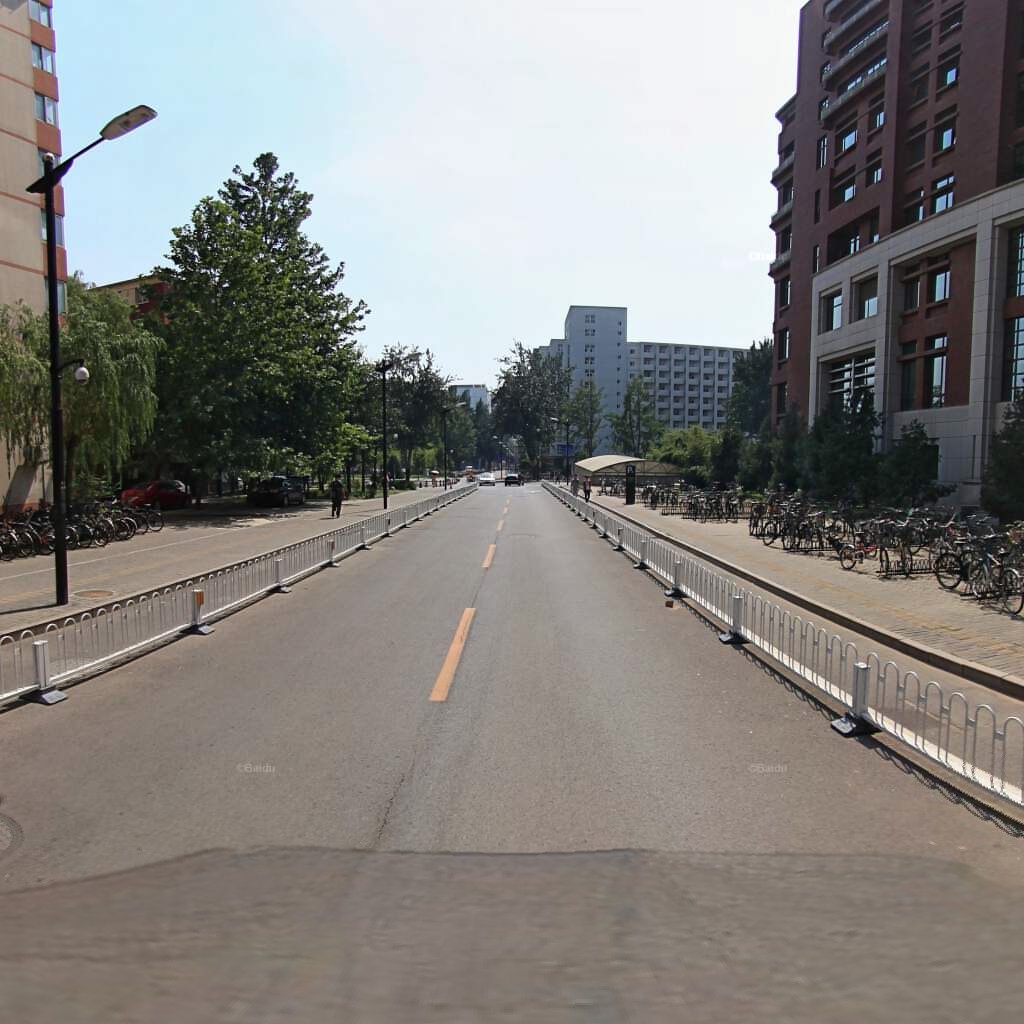
Region: Haidian
Road damage annotations: longitudinal crack, longitudinal crack